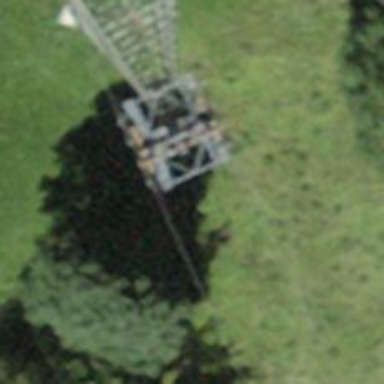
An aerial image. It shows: Pylon used for aerialway.